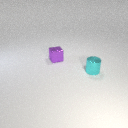
small cyan metal cylinder in front of small purple metal cube